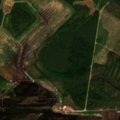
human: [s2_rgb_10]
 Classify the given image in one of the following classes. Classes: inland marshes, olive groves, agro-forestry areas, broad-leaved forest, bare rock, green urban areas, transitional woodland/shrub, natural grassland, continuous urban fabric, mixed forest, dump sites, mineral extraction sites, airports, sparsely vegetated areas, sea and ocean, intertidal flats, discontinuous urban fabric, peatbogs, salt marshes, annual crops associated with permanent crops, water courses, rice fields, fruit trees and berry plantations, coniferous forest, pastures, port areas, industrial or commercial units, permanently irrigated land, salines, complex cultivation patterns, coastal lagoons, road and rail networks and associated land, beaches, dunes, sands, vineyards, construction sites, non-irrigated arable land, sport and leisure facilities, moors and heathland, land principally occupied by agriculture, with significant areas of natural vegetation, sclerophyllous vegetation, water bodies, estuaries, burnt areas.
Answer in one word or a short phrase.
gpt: coniferous forest, mixed forest, transitional woodland/shrub, peatbogs